Question: I'm using the WPFToolkit v 3.5.4 to overlay two line series on a column series, but the line series are 'pushed' to the left of the column series as seen in the top graph of the image. All series are of List<KeyValuePair<double, int>> and I've checked the key/value pairs are what I want displayed.
The second graph successfully overlays three LineSeries (using different data) but looks poorly.
Is there a way to mix charting series types (ColumnSeries, LineSeries) on the same chart?
Thanks
Here's the Xaml for the two graphs in the image:
'''
<chartingToolkit:Chart Name="lineChart1" Title="Series1" VerticalAlignment="Top" Margin="449,39,43,0" Height="262">
<chartingToolkit:ColumnSeries DependentValuePath="Value" IndependentValuePath="Key" ItemsSource="{Binding [0]}"
IsSelectionEnabled="True" />
<chartingToolkit:LineSeries DependentValuePath="Value" IndependentValuePath="Key" ItemsSource="{Binding [1]}"
IsSelectionEnabled="True" />
<chartingToolkit:LineSeries DependentValuePath="Value" IndependentValuePath="Key" ItemsSource="{Binding [2]}"
IsSelectionEnabled="True" />
<!-- Remove the legend -->
<chartingToolkit:Chart.LegendStyle>
<Style TargetType="Control">
<Setter Property="Width" Value="0"/>
<Setter Property="Height" Value="0"/>
</Style>
</chartingToolkit:Chart.LegendStyle>
</chartingToolkit:Chart>
<chartingToolkit:Chart Name="lineChart2" Title="Series2" VerticalAlignment="Top" Margin="33,330,440,0" Height="262">
<chartingToolkit:LineSeries DependentValuePath="Value" IndependentValuePath="Key" ItemsSource="{Binding [0]}"
IsSelectionEnabled="True" />
<chartingToolkit:LineSeries DependentValuePath="Value" IndependentValuePath="Key" ItemsSource="{Binding [1]}"
IsSelectionEnabled="True" />
<chartingToolkit:LineSeries DependentValuePath="Value" IndependentValuePath="Key" ItemsSource="{Binding [2]}"
IsSelectionEnabled="True" />
<chartingToolkit:Chart.LegendStyle>
<Style TargetType="Control">
<Setter Property="Width" Value="0"/>
<Setter Property="Height" Value="0"/>
</Style>
</chartingToolkit:Chart.LegendStyle>
</chartingToolkit:Chart>
'''

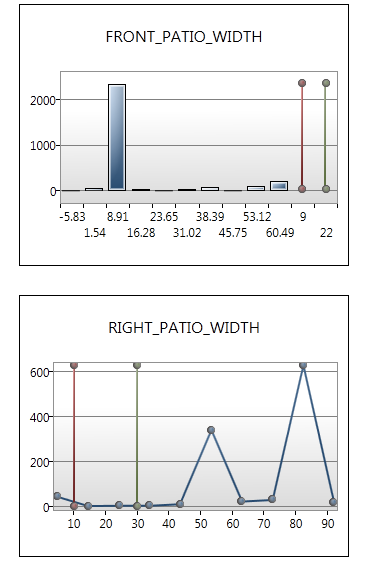
Answer: You need to set 'LinearAxis' for the first chart, because you put 'ColumnSeries' first and they use 'CategoryAxis' instead of the correct one.
Here is the code for the first chart:
'''
<chartingToolkit:Chart Name="lineChart1" Title="Series1" VerticalAlignment="Top" Margin="449,39,43,0" Height="262">
<chartingToolkit:Chart.Axes>
<chartingToolkit:LinearAxis Orientation="X" />
</chartingToolkit:Chart.Axes>
...
'''
The code of the second chart is correct, but the chart looks bad because of the data that you use for binding.
Post C# code where you set the 'DataContext' property and post what values you use there.